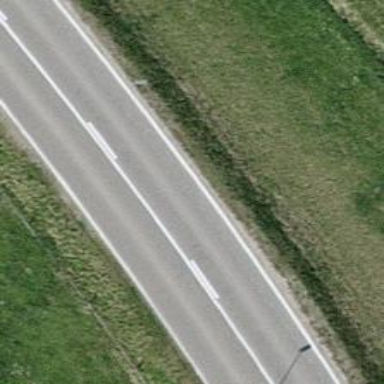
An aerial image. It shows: Secondary road.